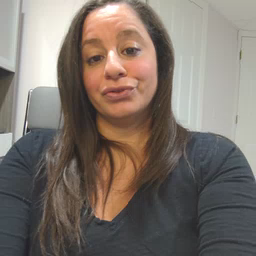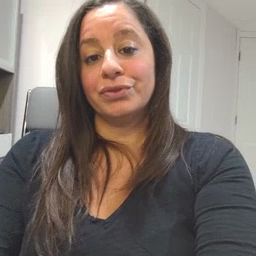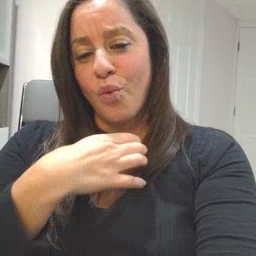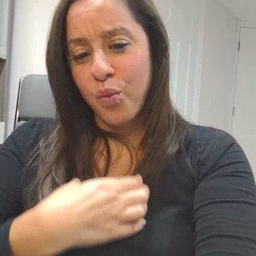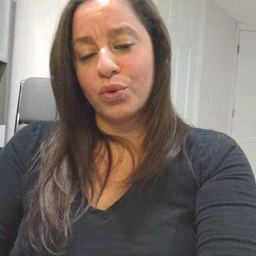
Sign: hungry